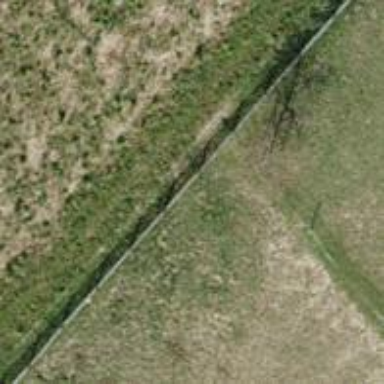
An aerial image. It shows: Fence.